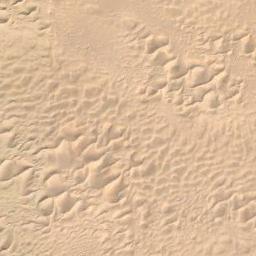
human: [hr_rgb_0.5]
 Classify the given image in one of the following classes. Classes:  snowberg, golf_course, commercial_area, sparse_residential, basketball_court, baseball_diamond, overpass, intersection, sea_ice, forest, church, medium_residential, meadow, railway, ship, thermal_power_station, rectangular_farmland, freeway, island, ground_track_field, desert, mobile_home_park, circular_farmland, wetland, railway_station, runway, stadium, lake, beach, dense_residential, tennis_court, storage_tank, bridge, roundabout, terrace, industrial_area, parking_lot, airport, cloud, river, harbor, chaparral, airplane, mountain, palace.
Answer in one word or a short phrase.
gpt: desert